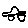
Label: car